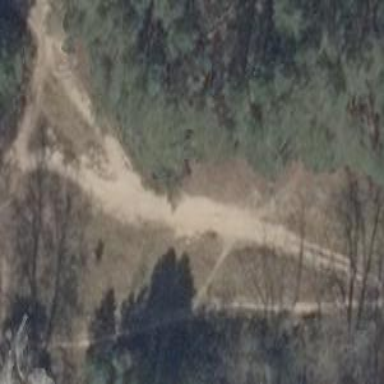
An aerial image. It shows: Sandy path.